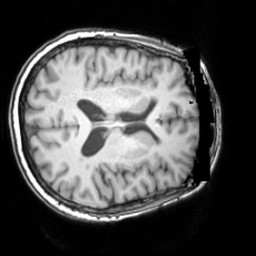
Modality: T1w
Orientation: axial
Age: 67
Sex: female
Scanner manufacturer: siemens
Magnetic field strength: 3 T
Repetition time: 1.62 s
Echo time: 0.003 s